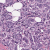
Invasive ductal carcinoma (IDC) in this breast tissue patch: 1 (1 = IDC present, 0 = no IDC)